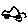
Label: car